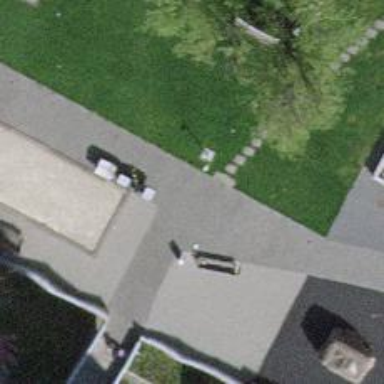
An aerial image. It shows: Path made of paving stones.